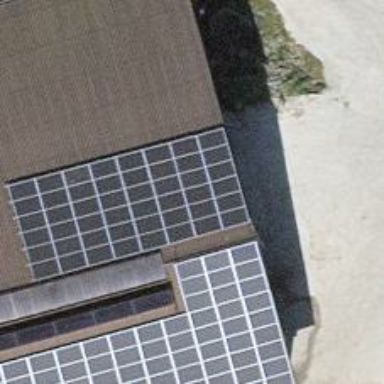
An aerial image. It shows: Solar power generator with photovoltaic panels.